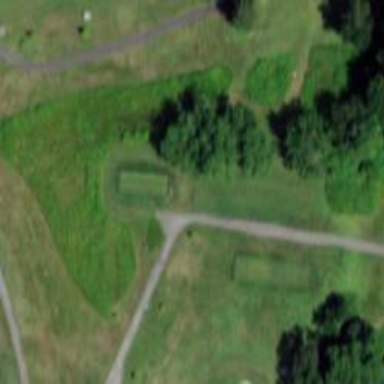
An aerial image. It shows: Service road used as golf cart path.